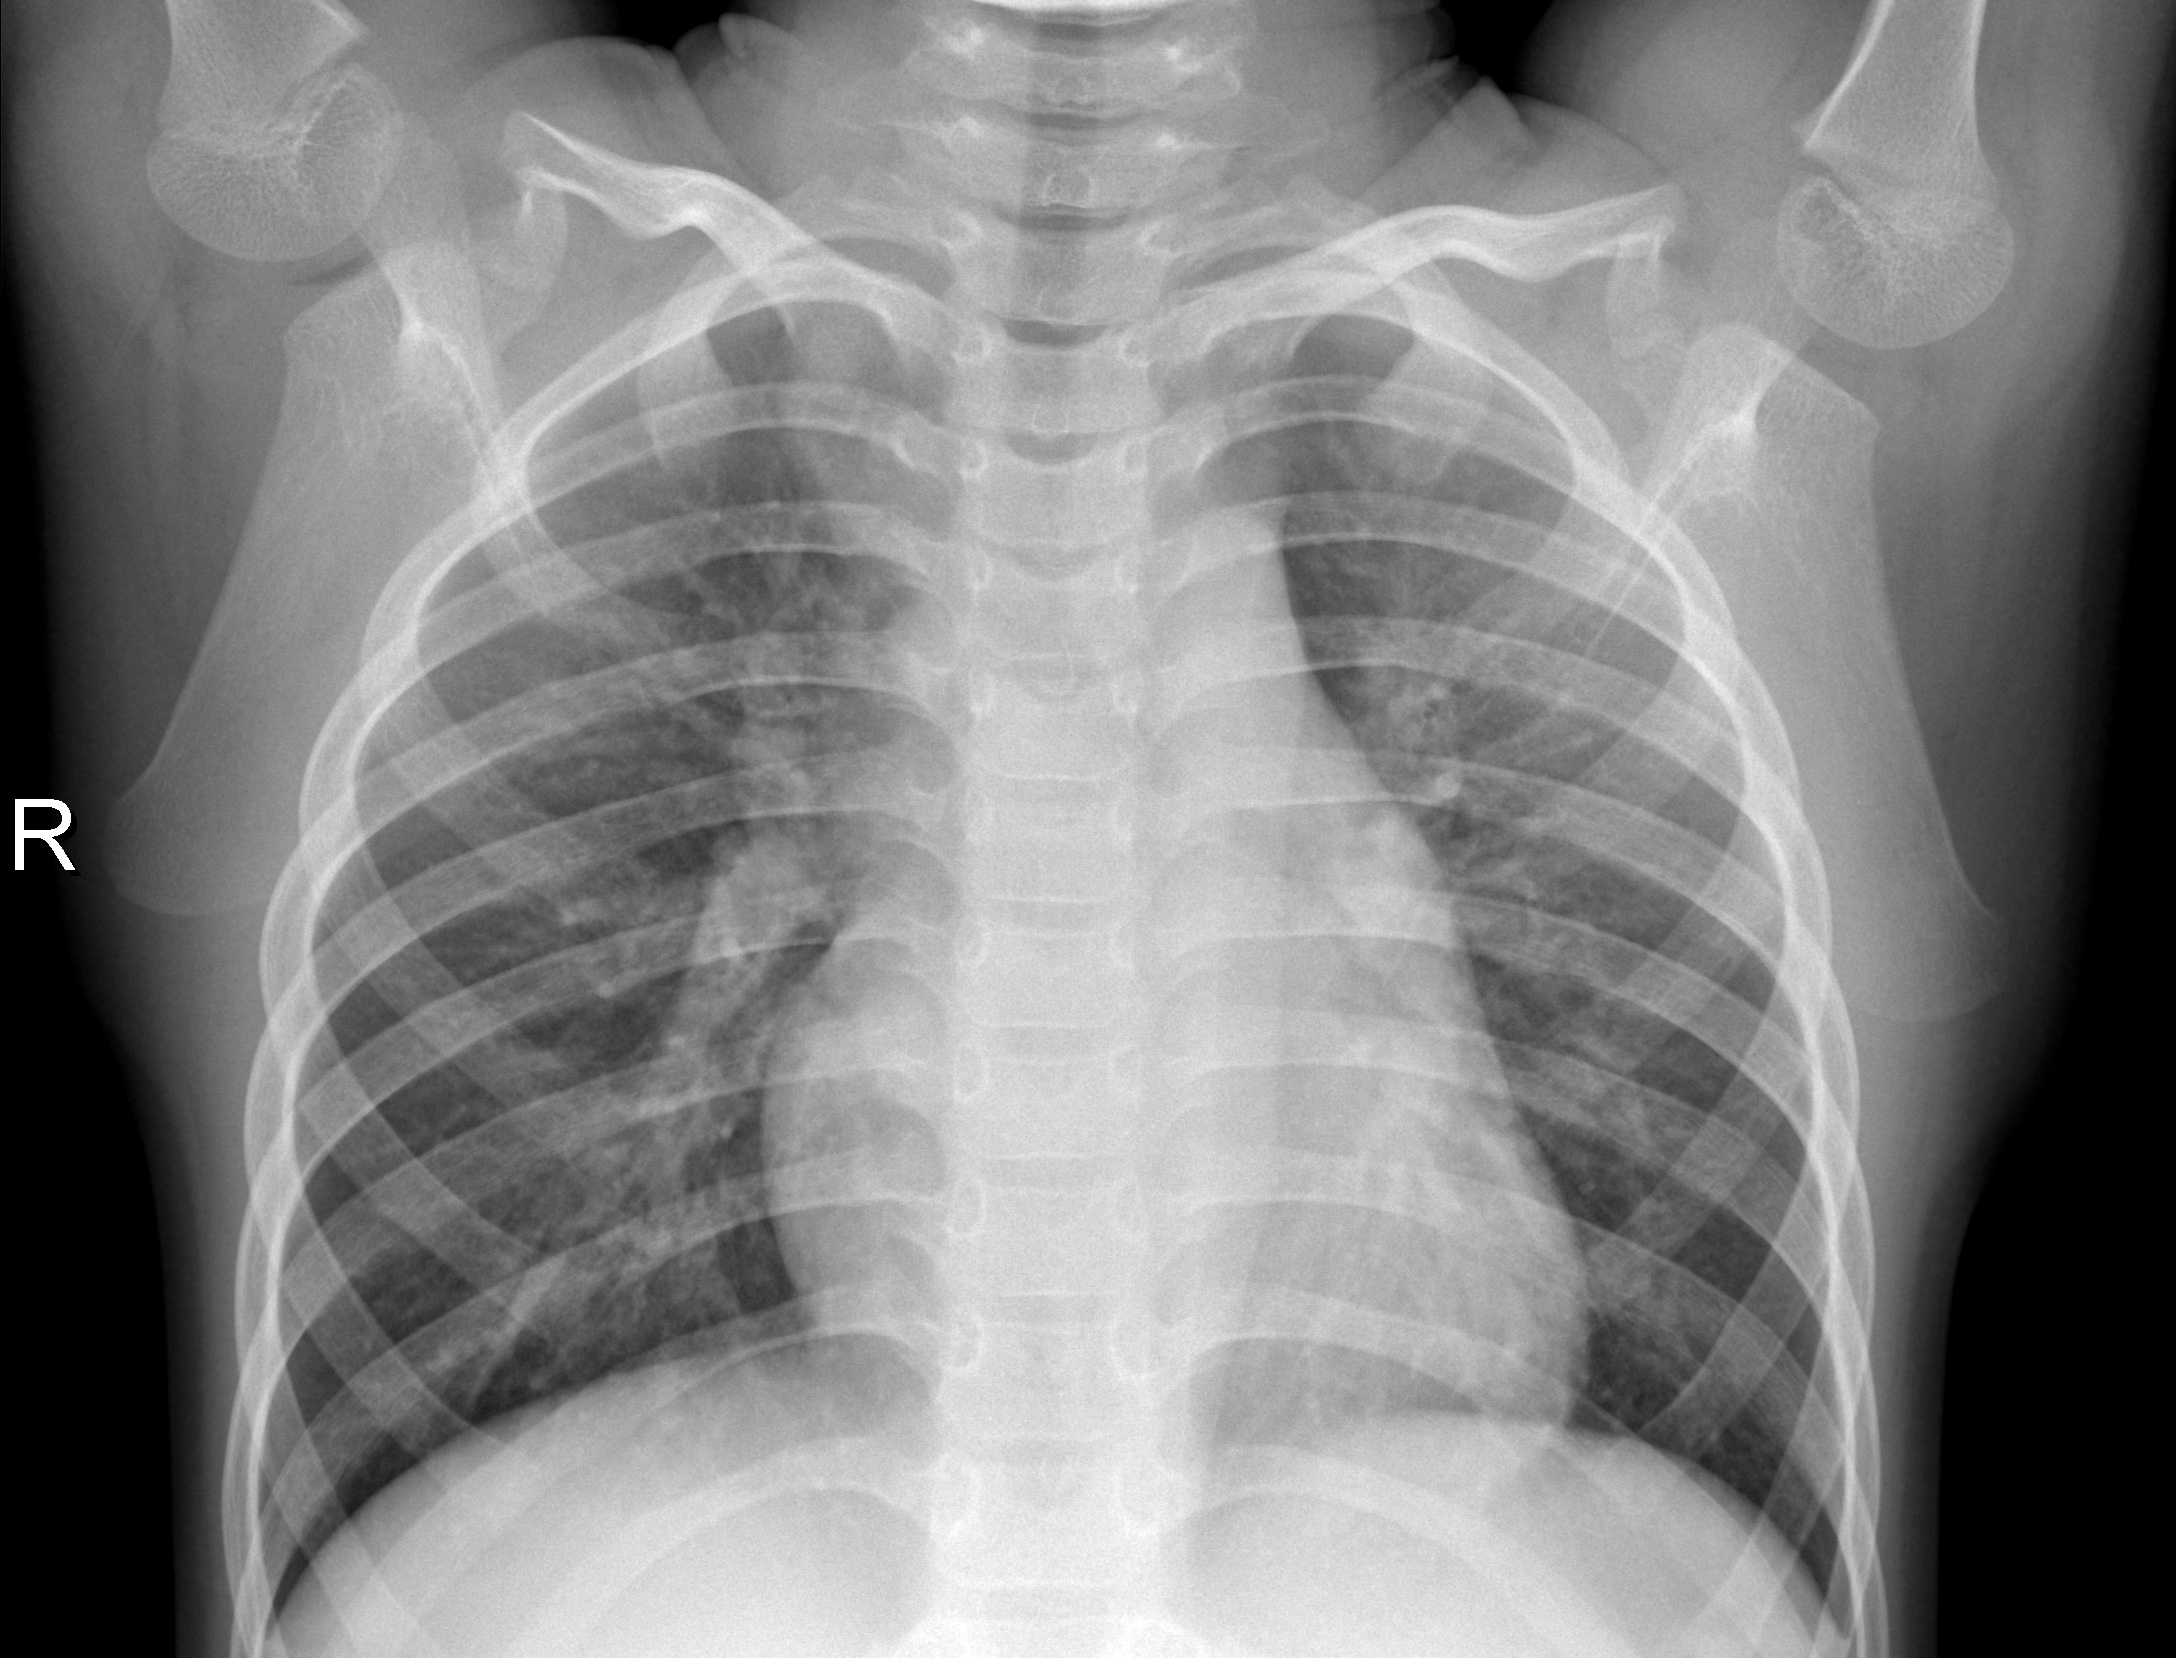
Diagnosis: NORMAL